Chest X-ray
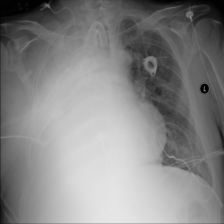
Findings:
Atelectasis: negative
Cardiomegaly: negative
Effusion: negative
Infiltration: negative
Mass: negative
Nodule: negative
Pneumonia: negative
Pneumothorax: negative
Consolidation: negative
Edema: negative
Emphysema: negative
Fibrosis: negative
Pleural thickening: negative
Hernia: negative